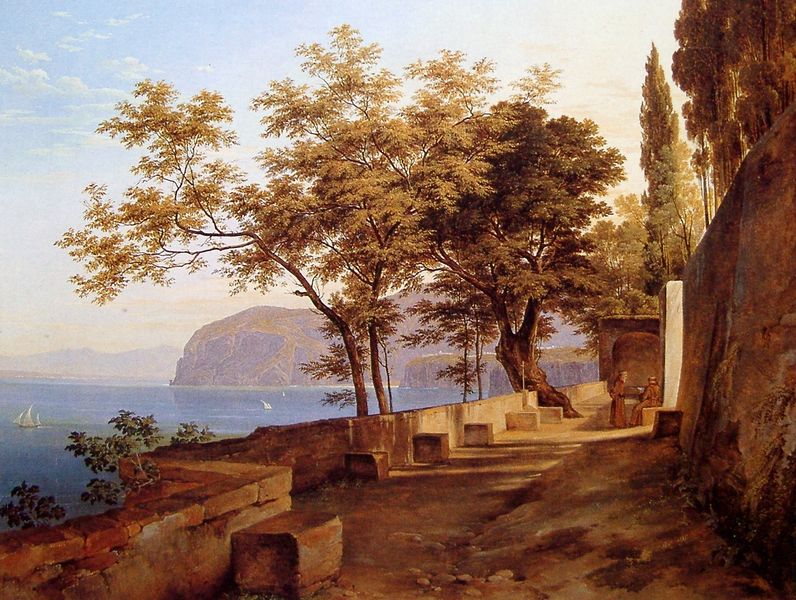
Titel: Kapuzinergarten bei Sorrent
Künstler: Heinrich Reinhold
Standort: München
Institution: Neue Pinakothek
Schlagwörter: baum, berg, blau, felsen, gemälde, gruppe, himmel, meer, schatten, wasser, weiß, wolken, bäume, gelb, grün, landschaft, menschen, ocker, sand, see, sitzen, ufer, braun, bunt, hell, hintergrund, licht, orange, schwarz, straße, ausblick, gebäude, haus, rot, weg, wolke, beige, gespräch, haube, malerei, wand, mensch, stehen, stein, steine, halskrause, portrait, erde, horizont, pappel, kirche, sonne, insel, kutte, sitzend, paar, wald, boot, boote, garten, zypressen, aussicht, terrasse, farbig, küste, schiff, schiffe, segel, segelboot, segelschiffe, sommer, italien, süden, mast, segelschiff, berge, fels, gebirge, hellbraun, klippen, mauer, dunst, farbe, luftperspektive, nebel, violett, steinmauer, bank, hocker, rand, kai, promenade, quai, querformat, geländer, bucht, segelboote, unscharf, segeln, steilküste, eingang, gang, spitzweg, burg, kloster, festung, zypresse, bänke, selbstportrait, quader, sonnenschein, laubbäume, mönch, mönche, kutten, pinien, hänge, mediterran, festland, tonsur, wall, küstenlinie, rottöne, neapel, steinquader, steinblöcke, blöcke, steinblock, amalfi, steinküste, tonsuren, mönchen, mönchskutten, cinque terre, befestift, klosterbrüder, meerausblick, promenaede, segeboot, m, ockerbraun, sbaum